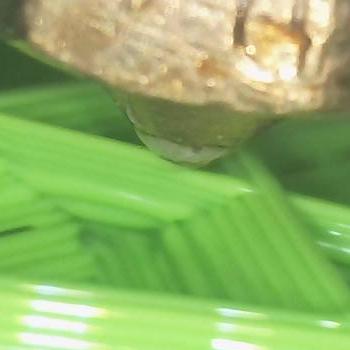
Flow rate: 66%